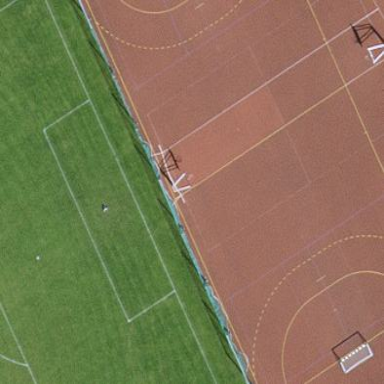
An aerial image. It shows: Athletics pitch designated for leisure land.